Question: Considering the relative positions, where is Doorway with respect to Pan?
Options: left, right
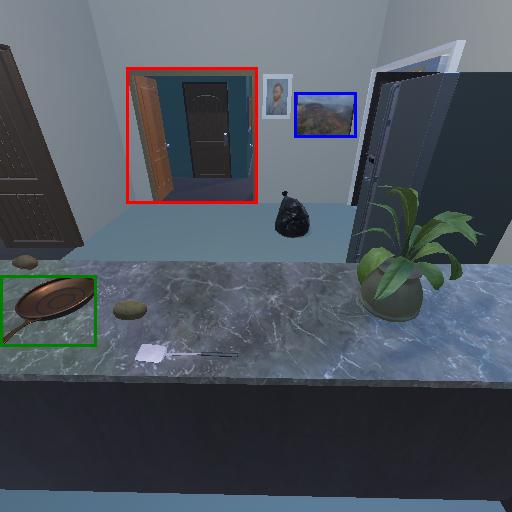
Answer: left